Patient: sex M, age 48
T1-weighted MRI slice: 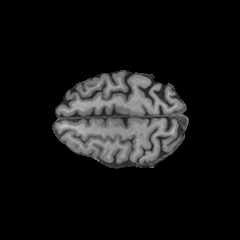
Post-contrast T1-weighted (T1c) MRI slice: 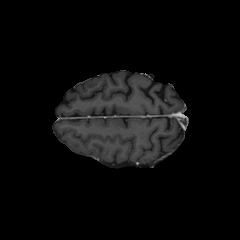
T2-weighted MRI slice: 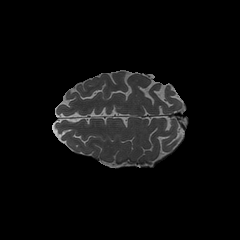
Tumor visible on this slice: no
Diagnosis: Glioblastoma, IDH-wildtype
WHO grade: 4